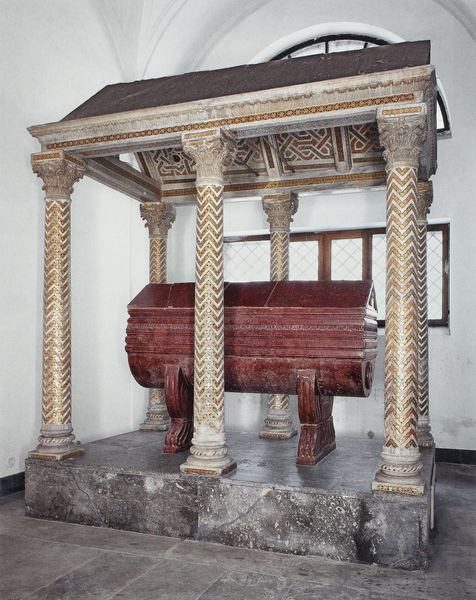
Titel: Grabmal der Konstanze von Sizilien (Costanza d'Altavilla)
Institution: Palermo, Dom
Schlagwörter: fenster, licht, marmor, säule, säulen, dach, rot, muster, ornament, sockel, stein, tod, kirche, boden, gold, dekor, foto, gewölbe, kapitelle, kapitell, fries, sarg, grab, baldachin, golden, fließen, mausoleum, lade, mäander, sarkophag, muste, wellenmuster, sarkopharg, bändermuster